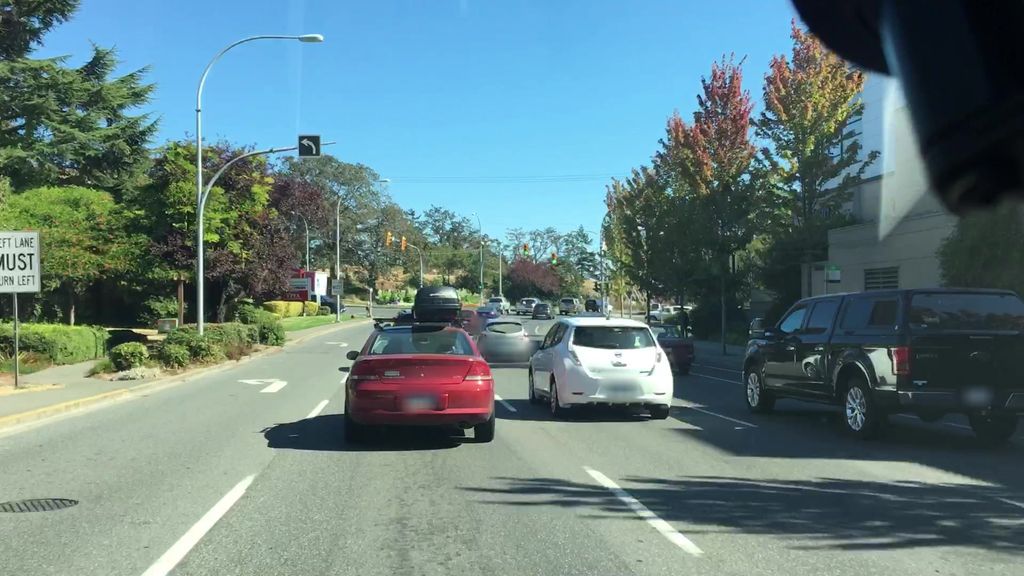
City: victoria